Question: My question is simply the title. I don't understand that if I'm using respondsToSelector why is the code checks for actual implementation ?
I'm on iOS 6, XCode 4.6

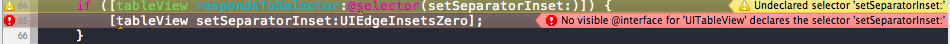
Answer: I got the answer to my question:
So this has something to do with the theory than iOS or XCode version. Compiler at the time of compilation (of code) checks for the existence of method and since setSeparatorInset is not part of iOS 6.x it will not work b/c compilers don't check for 'if' clauses it simply compiles the code. 'if' clause will be evaluated at runtime. So I'm trying to call the method which isn't there simply what I was trying to achieve is not wrong, it can be done and I can check for method of iOS 7 from code of iOS 6. What I have to do is
'''
[tableView performSelector:@selector()];
'''
This perform selector (is part of tableView) is executed at runtime and I'm not directly calling the method at compile time that's why this will work.